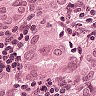
Metastatic tissue present: yes